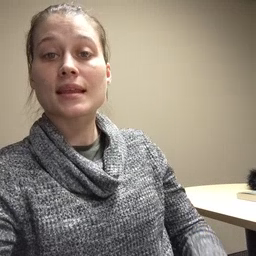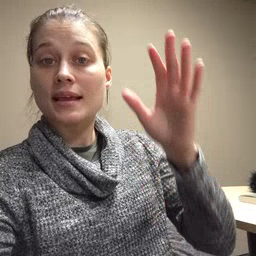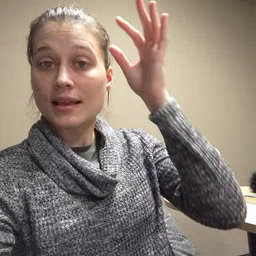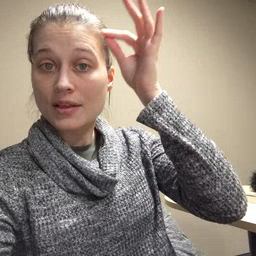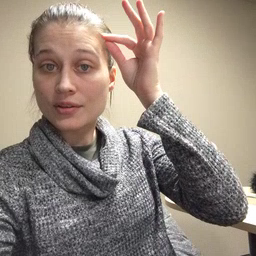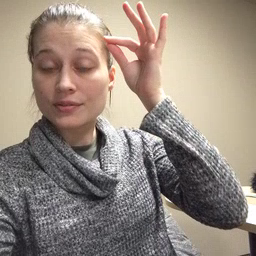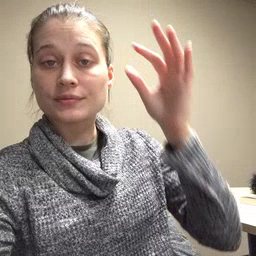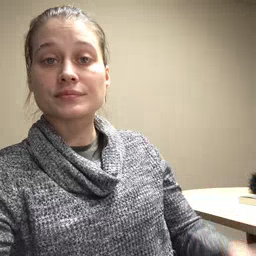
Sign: hair